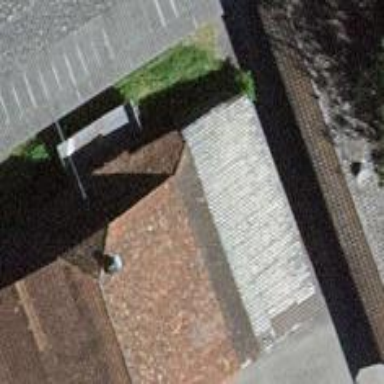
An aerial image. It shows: Barn.